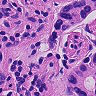
Metastatic tissue present: yes